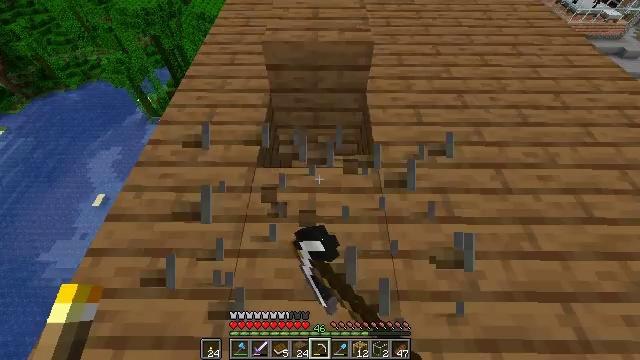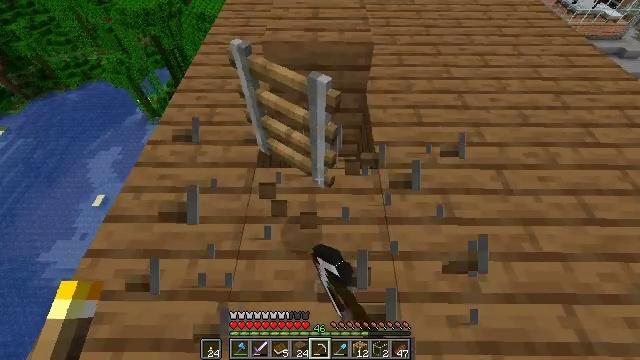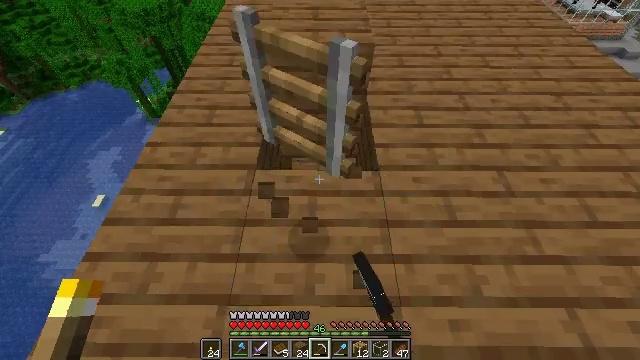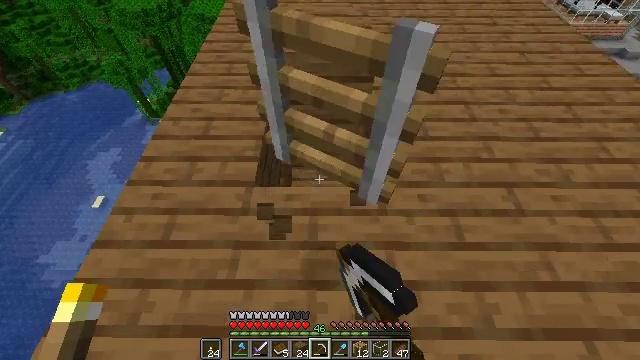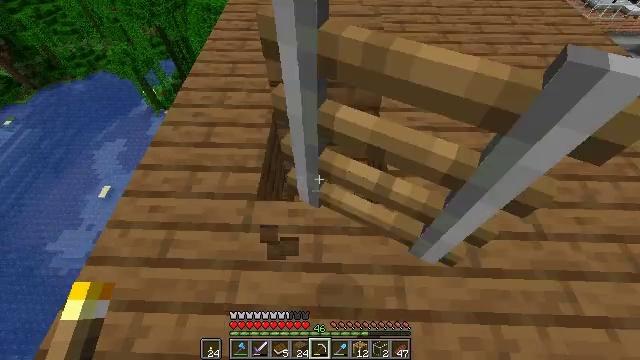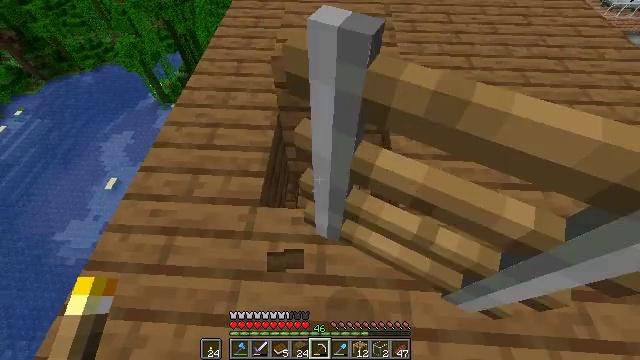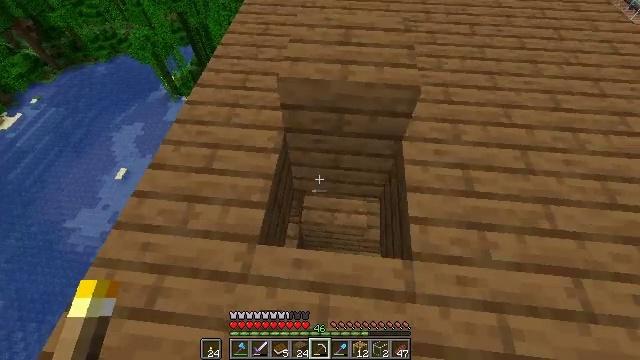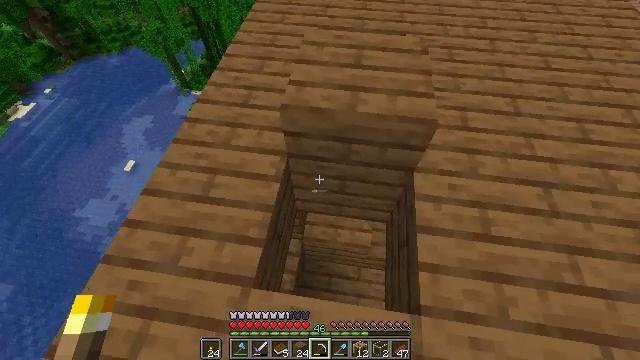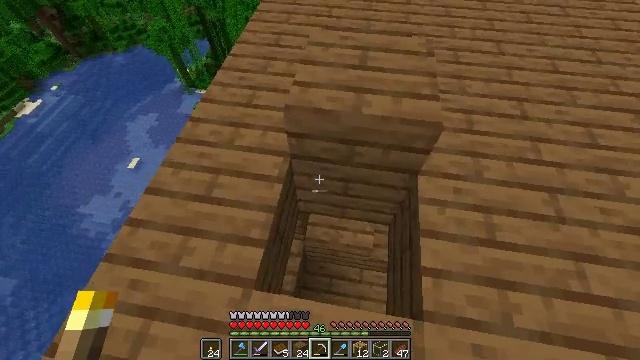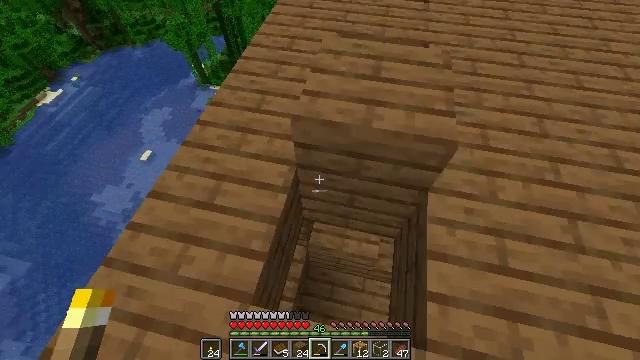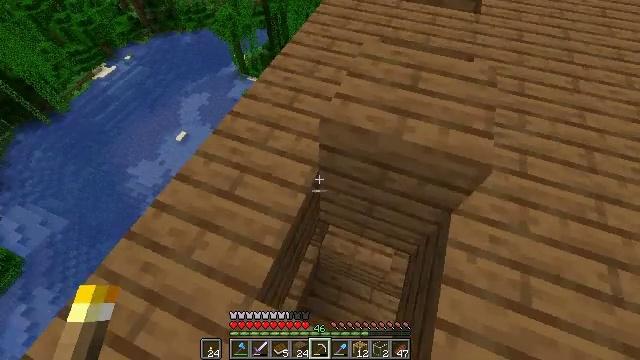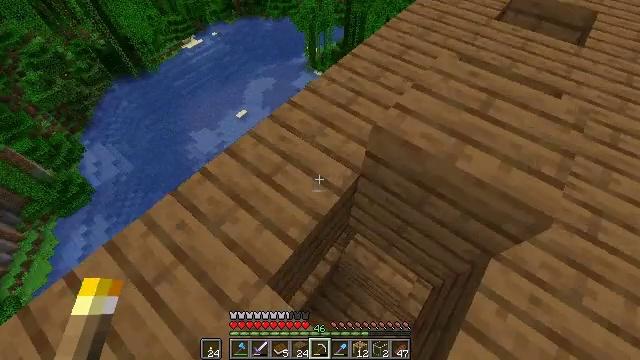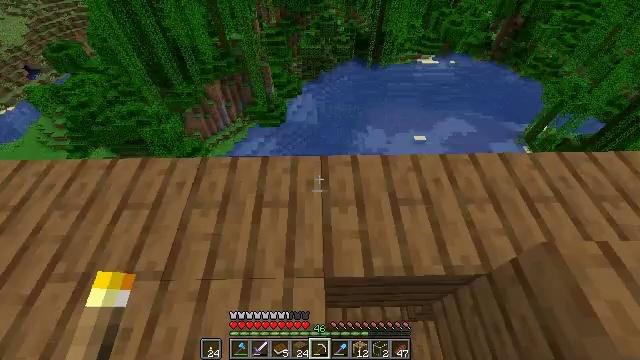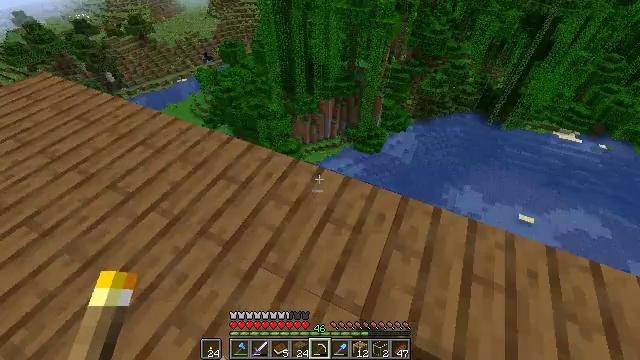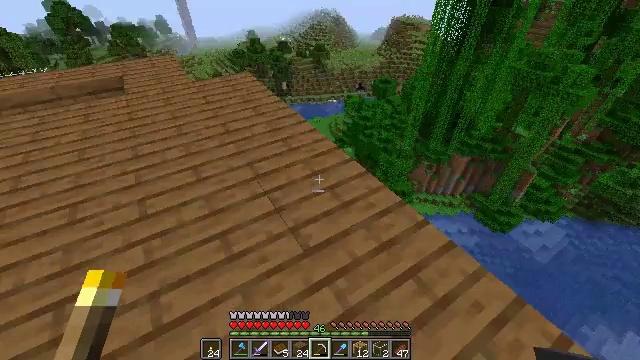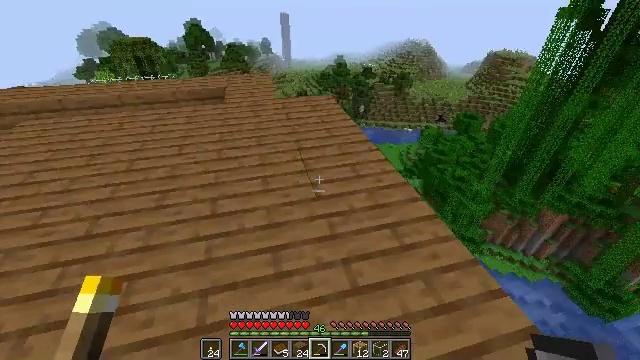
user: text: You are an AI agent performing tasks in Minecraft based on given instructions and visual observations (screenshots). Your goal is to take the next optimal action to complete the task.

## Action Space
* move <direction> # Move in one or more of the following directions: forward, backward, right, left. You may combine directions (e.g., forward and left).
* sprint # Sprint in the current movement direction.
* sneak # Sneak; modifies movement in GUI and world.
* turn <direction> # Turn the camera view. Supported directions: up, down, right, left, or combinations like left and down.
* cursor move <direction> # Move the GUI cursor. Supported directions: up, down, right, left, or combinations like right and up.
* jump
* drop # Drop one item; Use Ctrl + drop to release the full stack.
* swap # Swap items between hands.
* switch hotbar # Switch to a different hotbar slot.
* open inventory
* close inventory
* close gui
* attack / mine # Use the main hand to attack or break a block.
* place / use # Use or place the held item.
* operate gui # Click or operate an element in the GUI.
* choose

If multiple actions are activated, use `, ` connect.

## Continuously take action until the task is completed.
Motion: motion action
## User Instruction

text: Remove the redstone torch from its position.
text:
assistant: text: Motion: attack / mine
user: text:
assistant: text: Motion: move forward, attack / mine
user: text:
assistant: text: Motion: move forward
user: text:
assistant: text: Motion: move forward, turn left and down
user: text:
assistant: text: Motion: move forward, turn left
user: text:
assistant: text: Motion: move forward, turn left
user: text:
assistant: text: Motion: move forward, turn left
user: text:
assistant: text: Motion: turn left
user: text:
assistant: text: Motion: turn left
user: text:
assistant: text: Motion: turn left
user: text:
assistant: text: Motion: turn left
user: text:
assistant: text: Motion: turn left and up
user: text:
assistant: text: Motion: turn left and up
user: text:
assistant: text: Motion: turn left and up
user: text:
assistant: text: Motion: move forward, turn left and up
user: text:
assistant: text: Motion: move forward, turn left and up
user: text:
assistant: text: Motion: move forward, turn left and up
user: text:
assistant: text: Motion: move forward, turn left and up
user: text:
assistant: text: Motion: move forward, turn left
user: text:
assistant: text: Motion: move forward
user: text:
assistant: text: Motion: move forward
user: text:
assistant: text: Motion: move forward
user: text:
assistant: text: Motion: move forward, sprint
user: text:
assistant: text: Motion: move forward, sprint, turn left
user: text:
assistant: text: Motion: move forward, sprint, turn left
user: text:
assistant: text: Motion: move forward, sprint, turn left and down
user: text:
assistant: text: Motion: move forward
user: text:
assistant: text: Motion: move forward, sprint
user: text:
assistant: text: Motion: move forward, sprint
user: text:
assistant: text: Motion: move forward, sprint